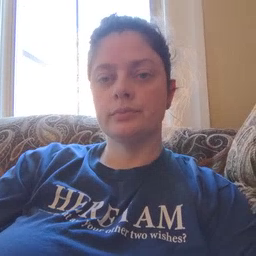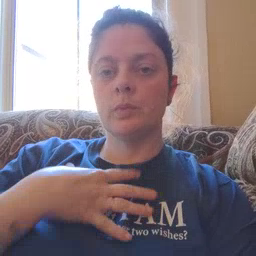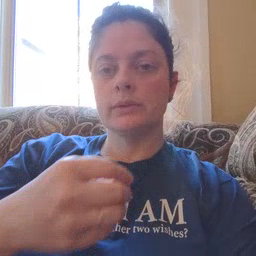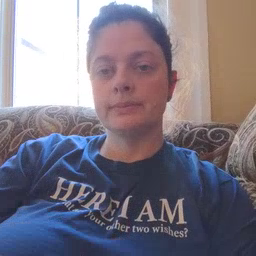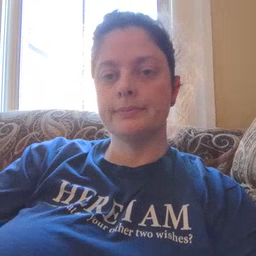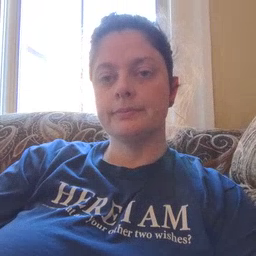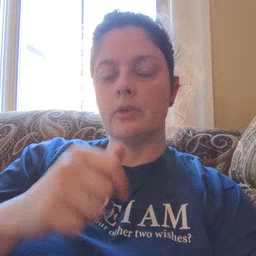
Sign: white